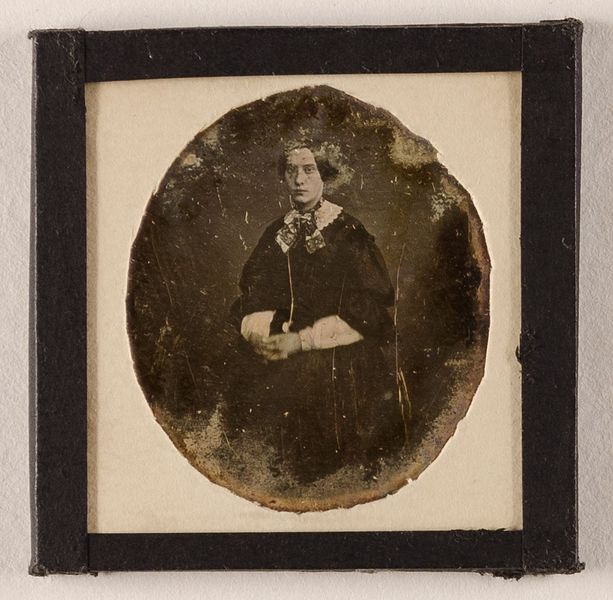
Titel: Unbekannte Frau
Standort: Hamburg
Institution: Museum für Kunst und Gewerbe Hamburg
Schlagwörter: frau, portrait, foto, fotografie, photographie, photo, lichtbild, daguerreotypie, bildwerke, angewandte und bildende kunst, hessische systematik, porträt, porträtfotografie, porträtphotographie, hüftbild